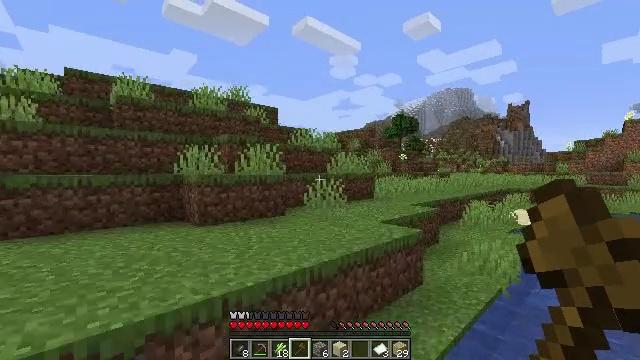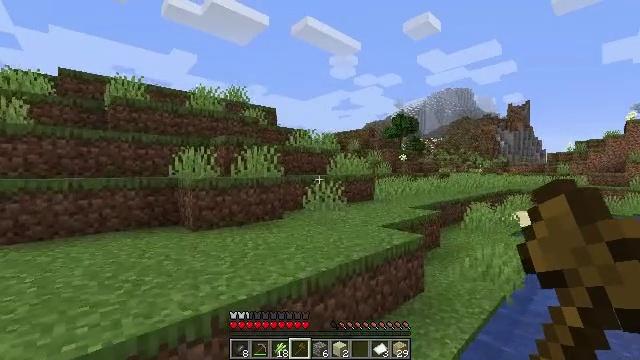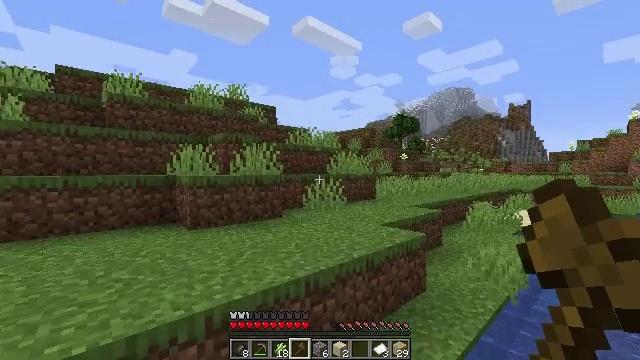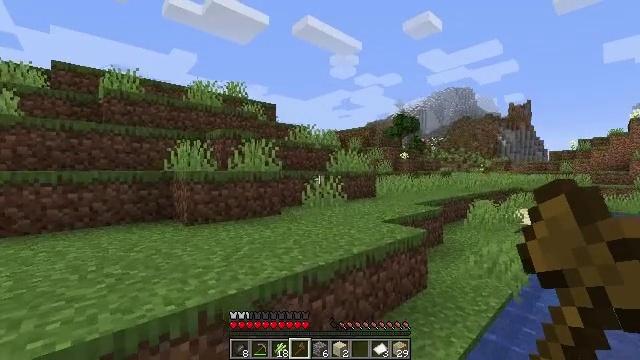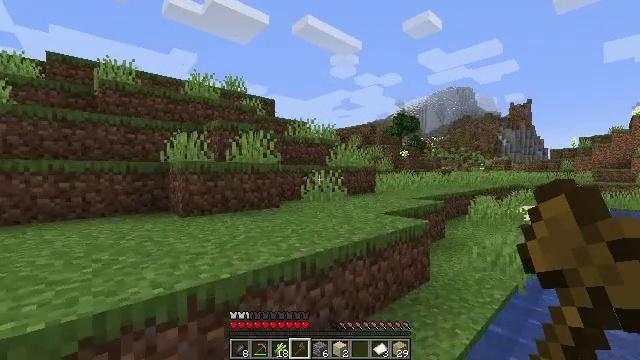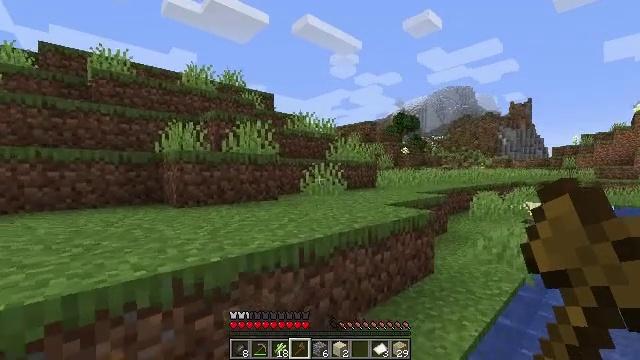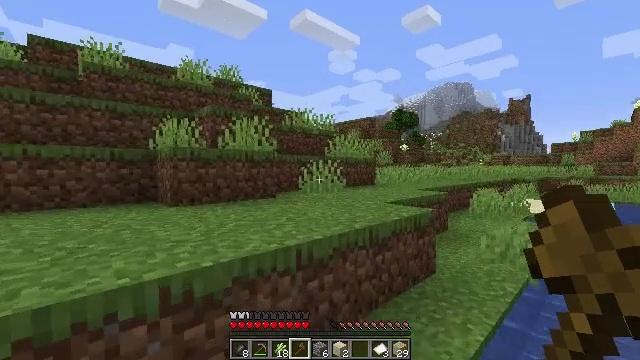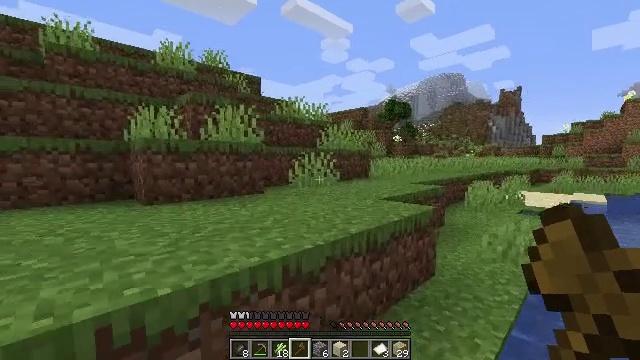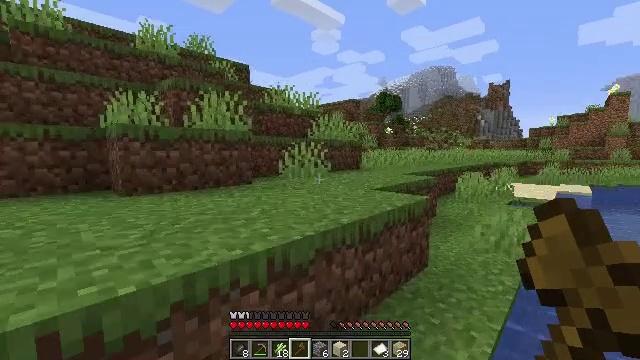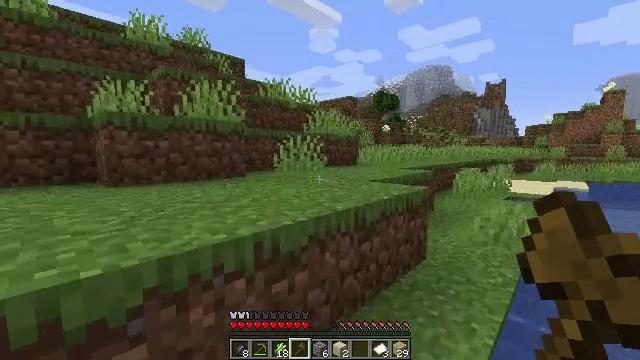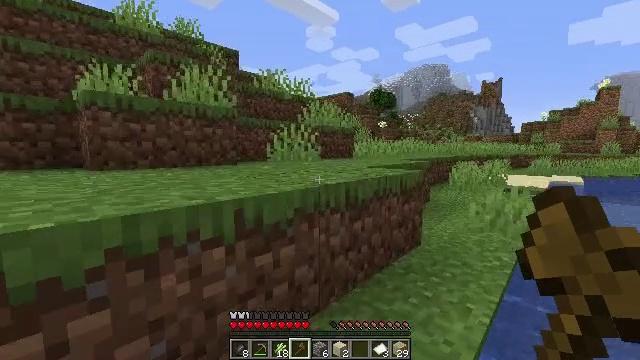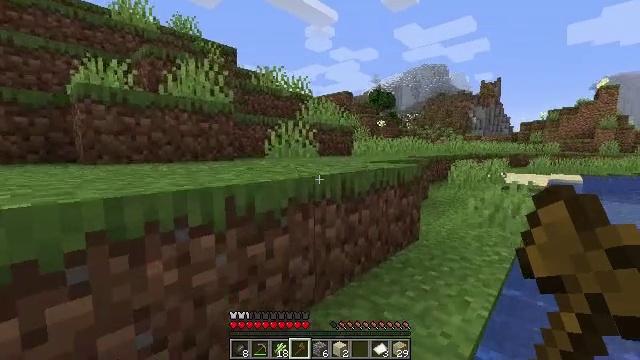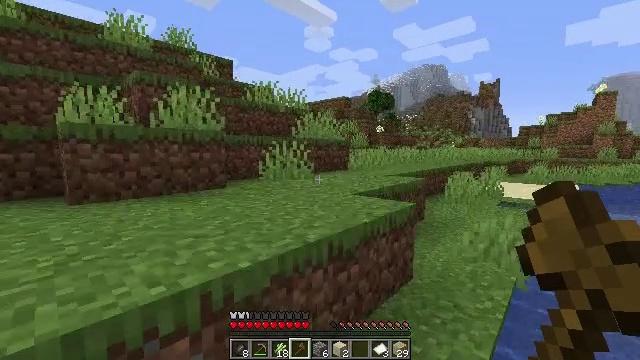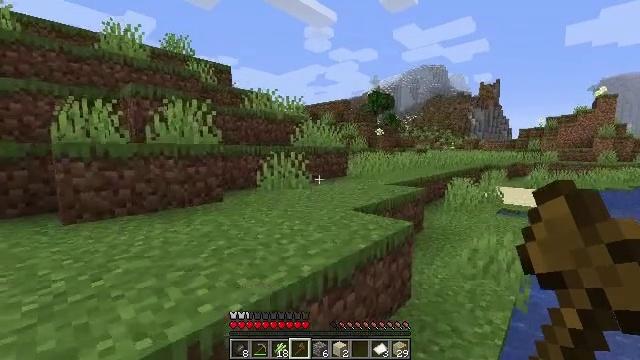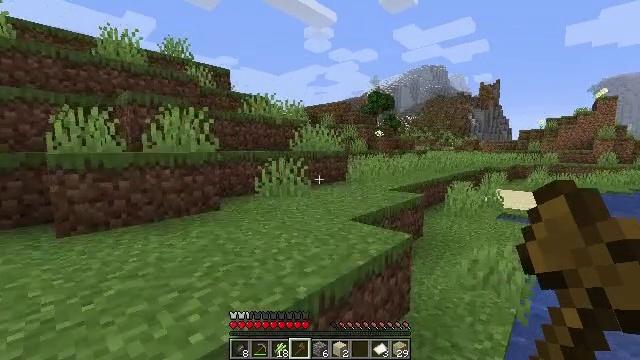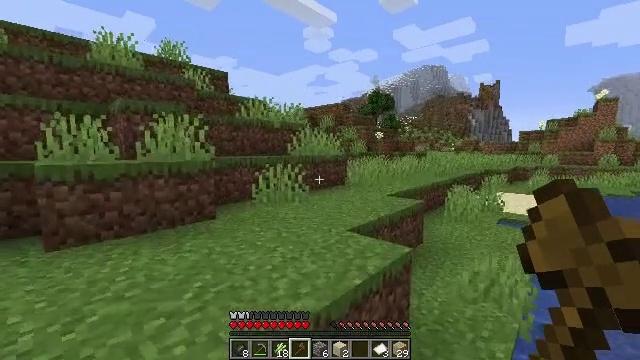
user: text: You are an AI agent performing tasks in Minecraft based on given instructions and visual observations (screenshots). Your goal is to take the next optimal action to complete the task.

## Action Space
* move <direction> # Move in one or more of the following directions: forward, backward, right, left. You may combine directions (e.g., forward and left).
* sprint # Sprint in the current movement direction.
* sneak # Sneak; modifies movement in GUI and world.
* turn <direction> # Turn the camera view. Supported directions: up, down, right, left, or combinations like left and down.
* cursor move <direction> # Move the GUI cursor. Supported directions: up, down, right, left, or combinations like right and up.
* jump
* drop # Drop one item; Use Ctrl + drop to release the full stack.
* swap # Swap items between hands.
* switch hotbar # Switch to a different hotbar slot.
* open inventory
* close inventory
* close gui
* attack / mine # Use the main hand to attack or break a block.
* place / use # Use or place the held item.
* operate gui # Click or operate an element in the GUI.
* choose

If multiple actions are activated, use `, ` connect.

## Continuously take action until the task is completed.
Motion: motion action
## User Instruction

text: Collect sugar cane near water sources.
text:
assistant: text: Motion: move forward
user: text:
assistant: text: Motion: move forward
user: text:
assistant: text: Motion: move forward
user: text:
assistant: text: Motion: move forward
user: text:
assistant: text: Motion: move forward
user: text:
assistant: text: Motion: move forward
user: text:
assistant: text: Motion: move forward, turn right and down
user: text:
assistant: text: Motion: move forward, turn right and down
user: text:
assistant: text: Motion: move forward
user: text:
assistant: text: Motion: move forward
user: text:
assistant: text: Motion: move forward
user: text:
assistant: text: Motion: move forward
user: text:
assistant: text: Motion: move forward
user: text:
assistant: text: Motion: move forward
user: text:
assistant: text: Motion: move forward
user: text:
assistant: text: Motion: move forward, jump
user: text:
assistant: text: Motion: move forward, jump
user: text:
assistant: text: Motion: move forward, jump
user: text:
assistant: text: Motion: move forward, jump
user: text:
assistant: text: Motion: move forward, jump
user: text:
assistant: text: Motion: move forward, jump
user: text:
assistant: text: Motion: move forward, jump
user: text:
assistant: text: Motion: move forward, jump
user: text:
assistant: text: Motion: move forward, jump
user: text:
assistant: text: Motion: move forward, turn left, jump
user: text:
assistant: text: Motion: move forward, turn left, jump
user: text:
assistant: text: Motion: move forward, jump
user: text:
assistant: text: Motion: move forward, jump
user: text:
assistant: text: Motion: move forward
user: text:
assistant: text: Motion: move forward